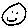
Label: smiley face